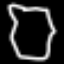
Label: octagon